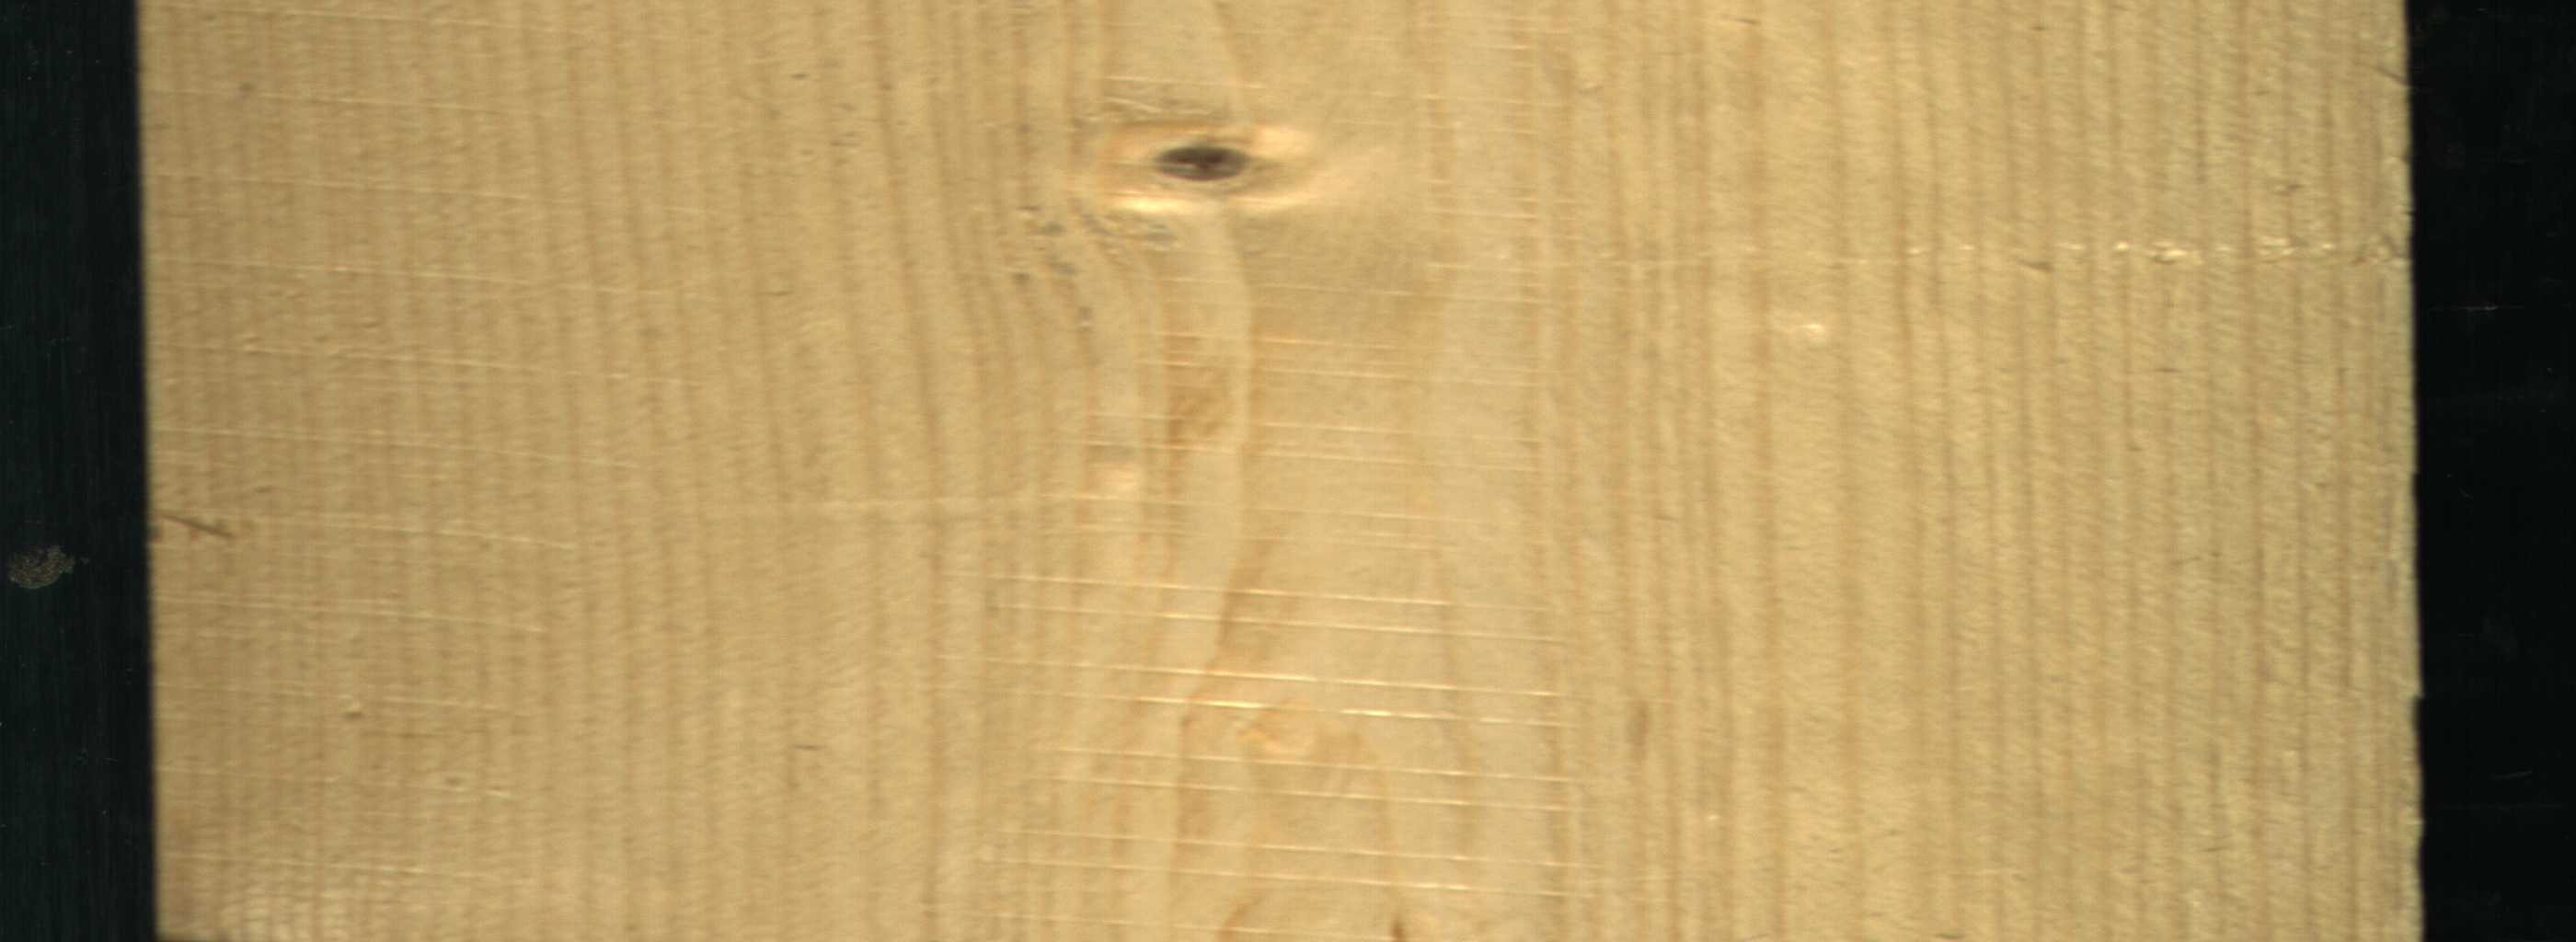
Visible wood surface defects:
Live_Knot